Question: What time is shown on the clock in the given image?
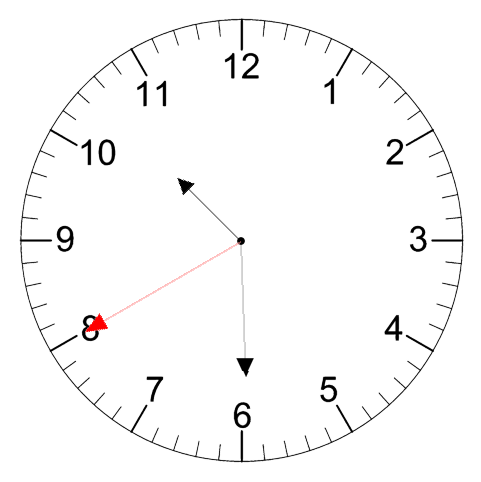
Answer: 10:29:40